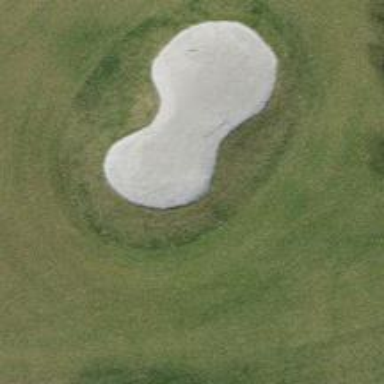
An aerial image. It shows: Golf bunker filled with natural sand.